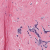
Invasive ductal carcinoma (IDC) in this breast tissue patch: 1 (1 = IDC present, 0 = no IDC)